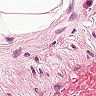
Metastatic tissue present: no